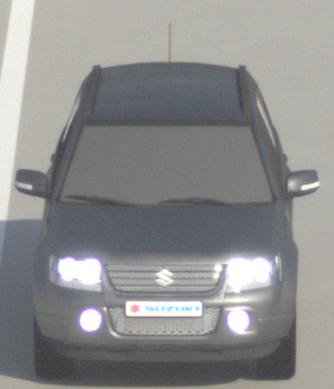
Make: Suzuki
Model: Grand Vitara
Detailed model: Gen. 1 JT
Model produced from: 2009
Model produced until: 2012
Doors: 5
Color: gray
Road condition: dry road
Daytime: morning or afternoon
Contrast: high contrast